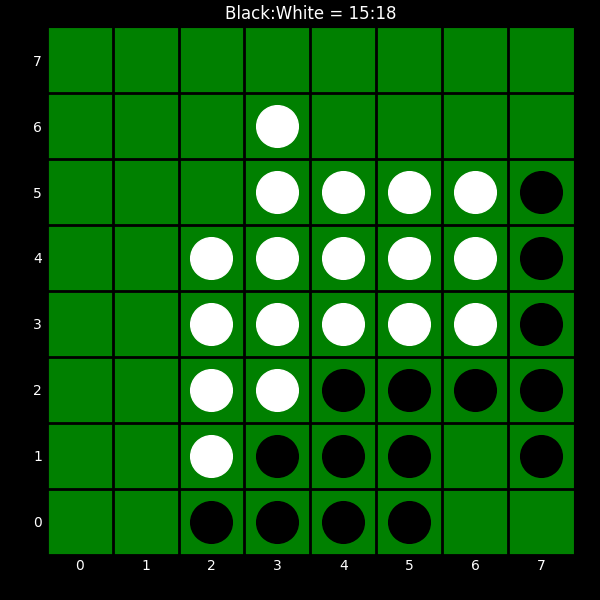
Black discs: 15
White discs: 18